Field crop: maize
Growth stage: 2
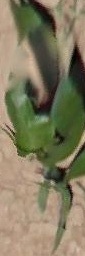
Species: maize